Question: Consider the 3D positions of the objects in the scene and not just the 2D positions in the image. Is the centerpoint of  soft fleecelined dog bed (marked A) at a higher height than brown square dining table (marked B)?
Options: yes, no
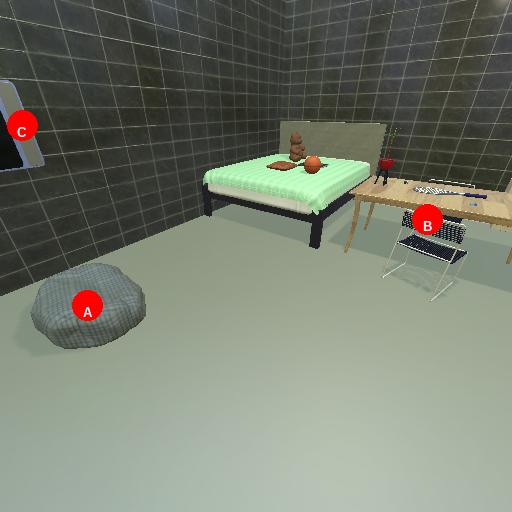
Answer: yes